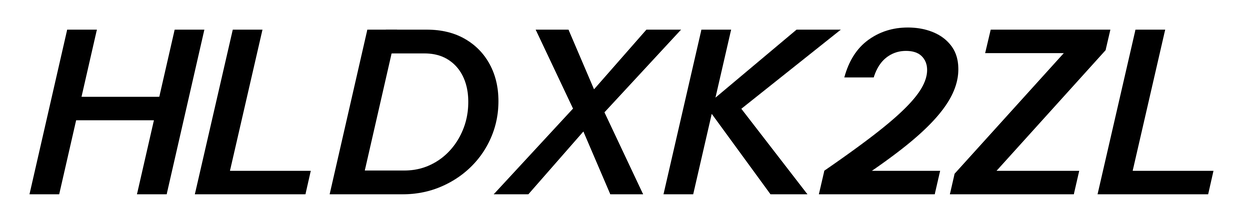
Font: InstrumentSans-Italic_SemiBold_Italic